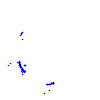
Particle: kaon